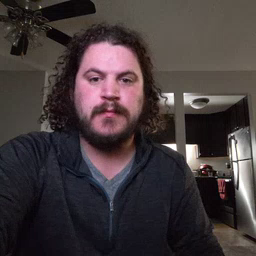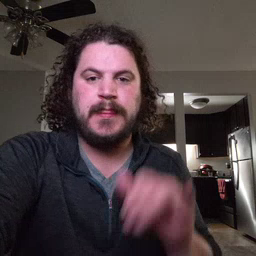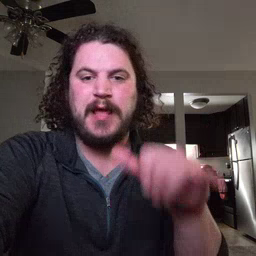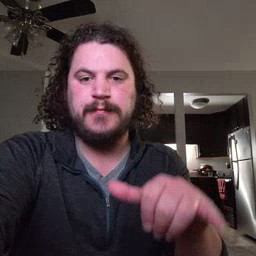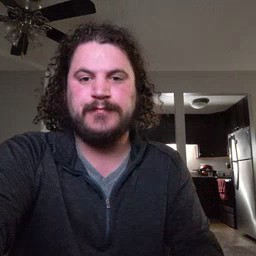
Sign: that